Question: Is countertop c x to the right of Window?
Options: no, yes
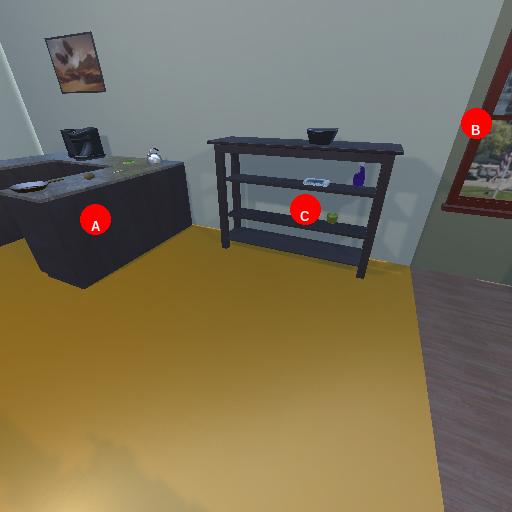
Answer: no